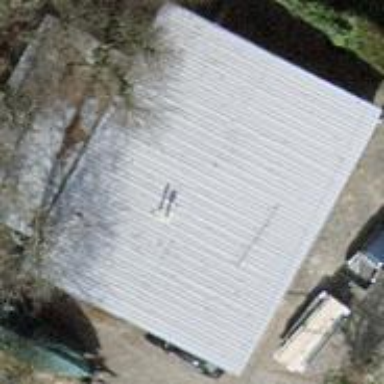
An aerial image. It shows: Shed.